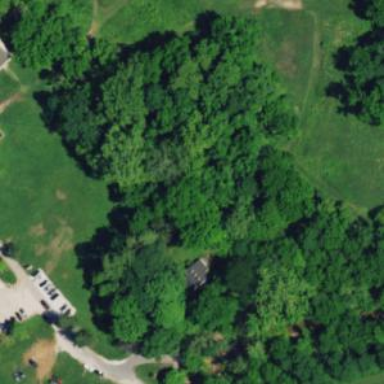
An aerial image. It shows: Path.